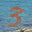
Label: 3